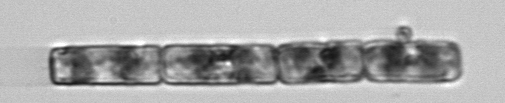
Label: Guinardia_delicatula